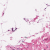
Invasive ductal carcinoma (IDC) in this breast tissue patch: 0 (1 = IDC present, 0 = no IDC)